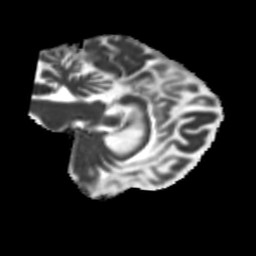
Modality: MD
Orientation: sagittal
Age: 66
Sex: female
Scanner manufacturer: siemens
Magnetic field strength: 3 T
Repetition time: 5.25 s
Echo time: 0.08 s